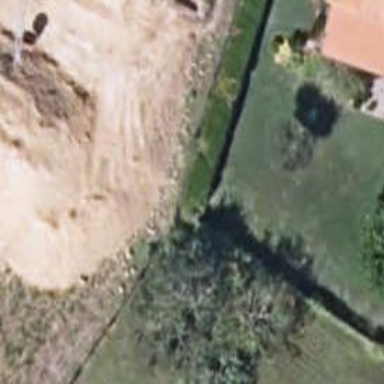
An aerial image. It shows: Fence.